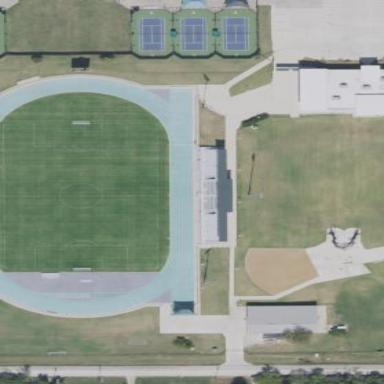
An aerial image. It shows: Stadium for soccer and track and field sports activities.